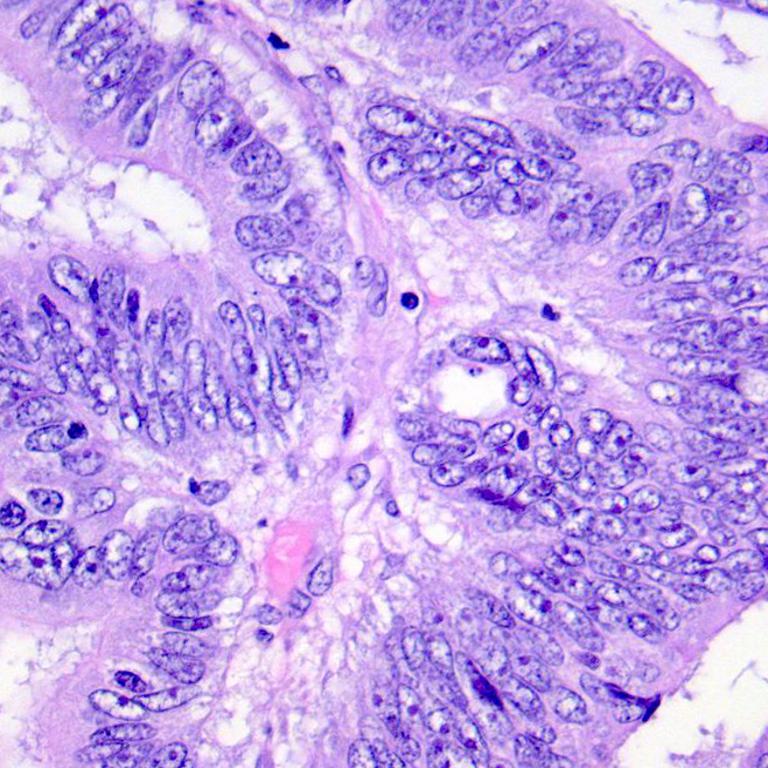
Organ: colon
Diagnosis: adenocarcinomas